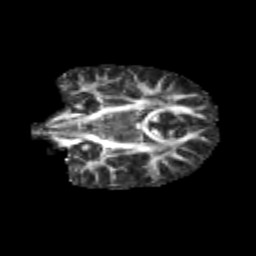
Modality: FA
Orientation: coronal
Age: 9
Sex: male
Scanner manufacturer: siemens
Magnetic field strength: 3 T
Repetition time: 3.8 s
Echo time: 0.07 s